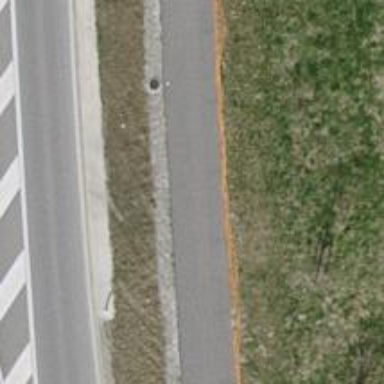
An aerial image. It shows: Asphalt cycleway with asphalt footway alongside it.